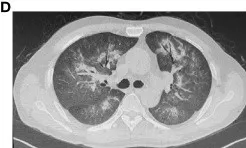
(D) During the period of recurrent CIP, both lungs showed diffuse GGO, consolidation and the air bronchus-charging sign.
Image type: radiology (ct)